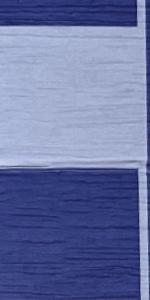
Label: Empty